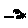
Label: car